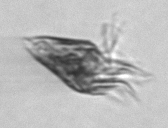
Label: Tontonia_appendiculariformis